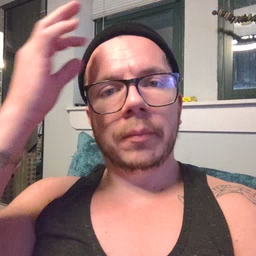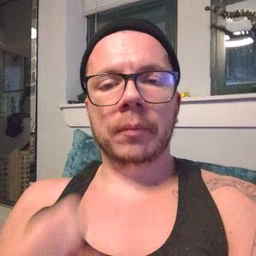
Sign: yes